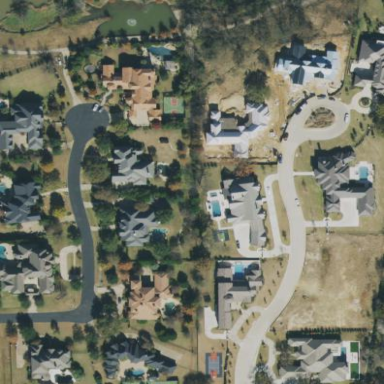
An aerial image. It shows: Residential area composed of single-family homes.